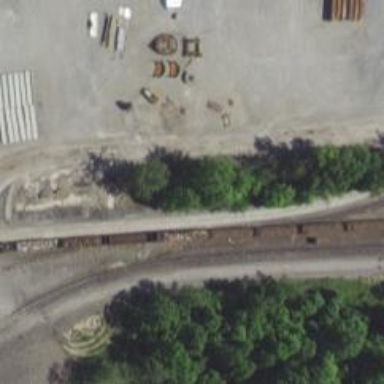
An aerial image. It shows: Railway yard used for servicing trains.